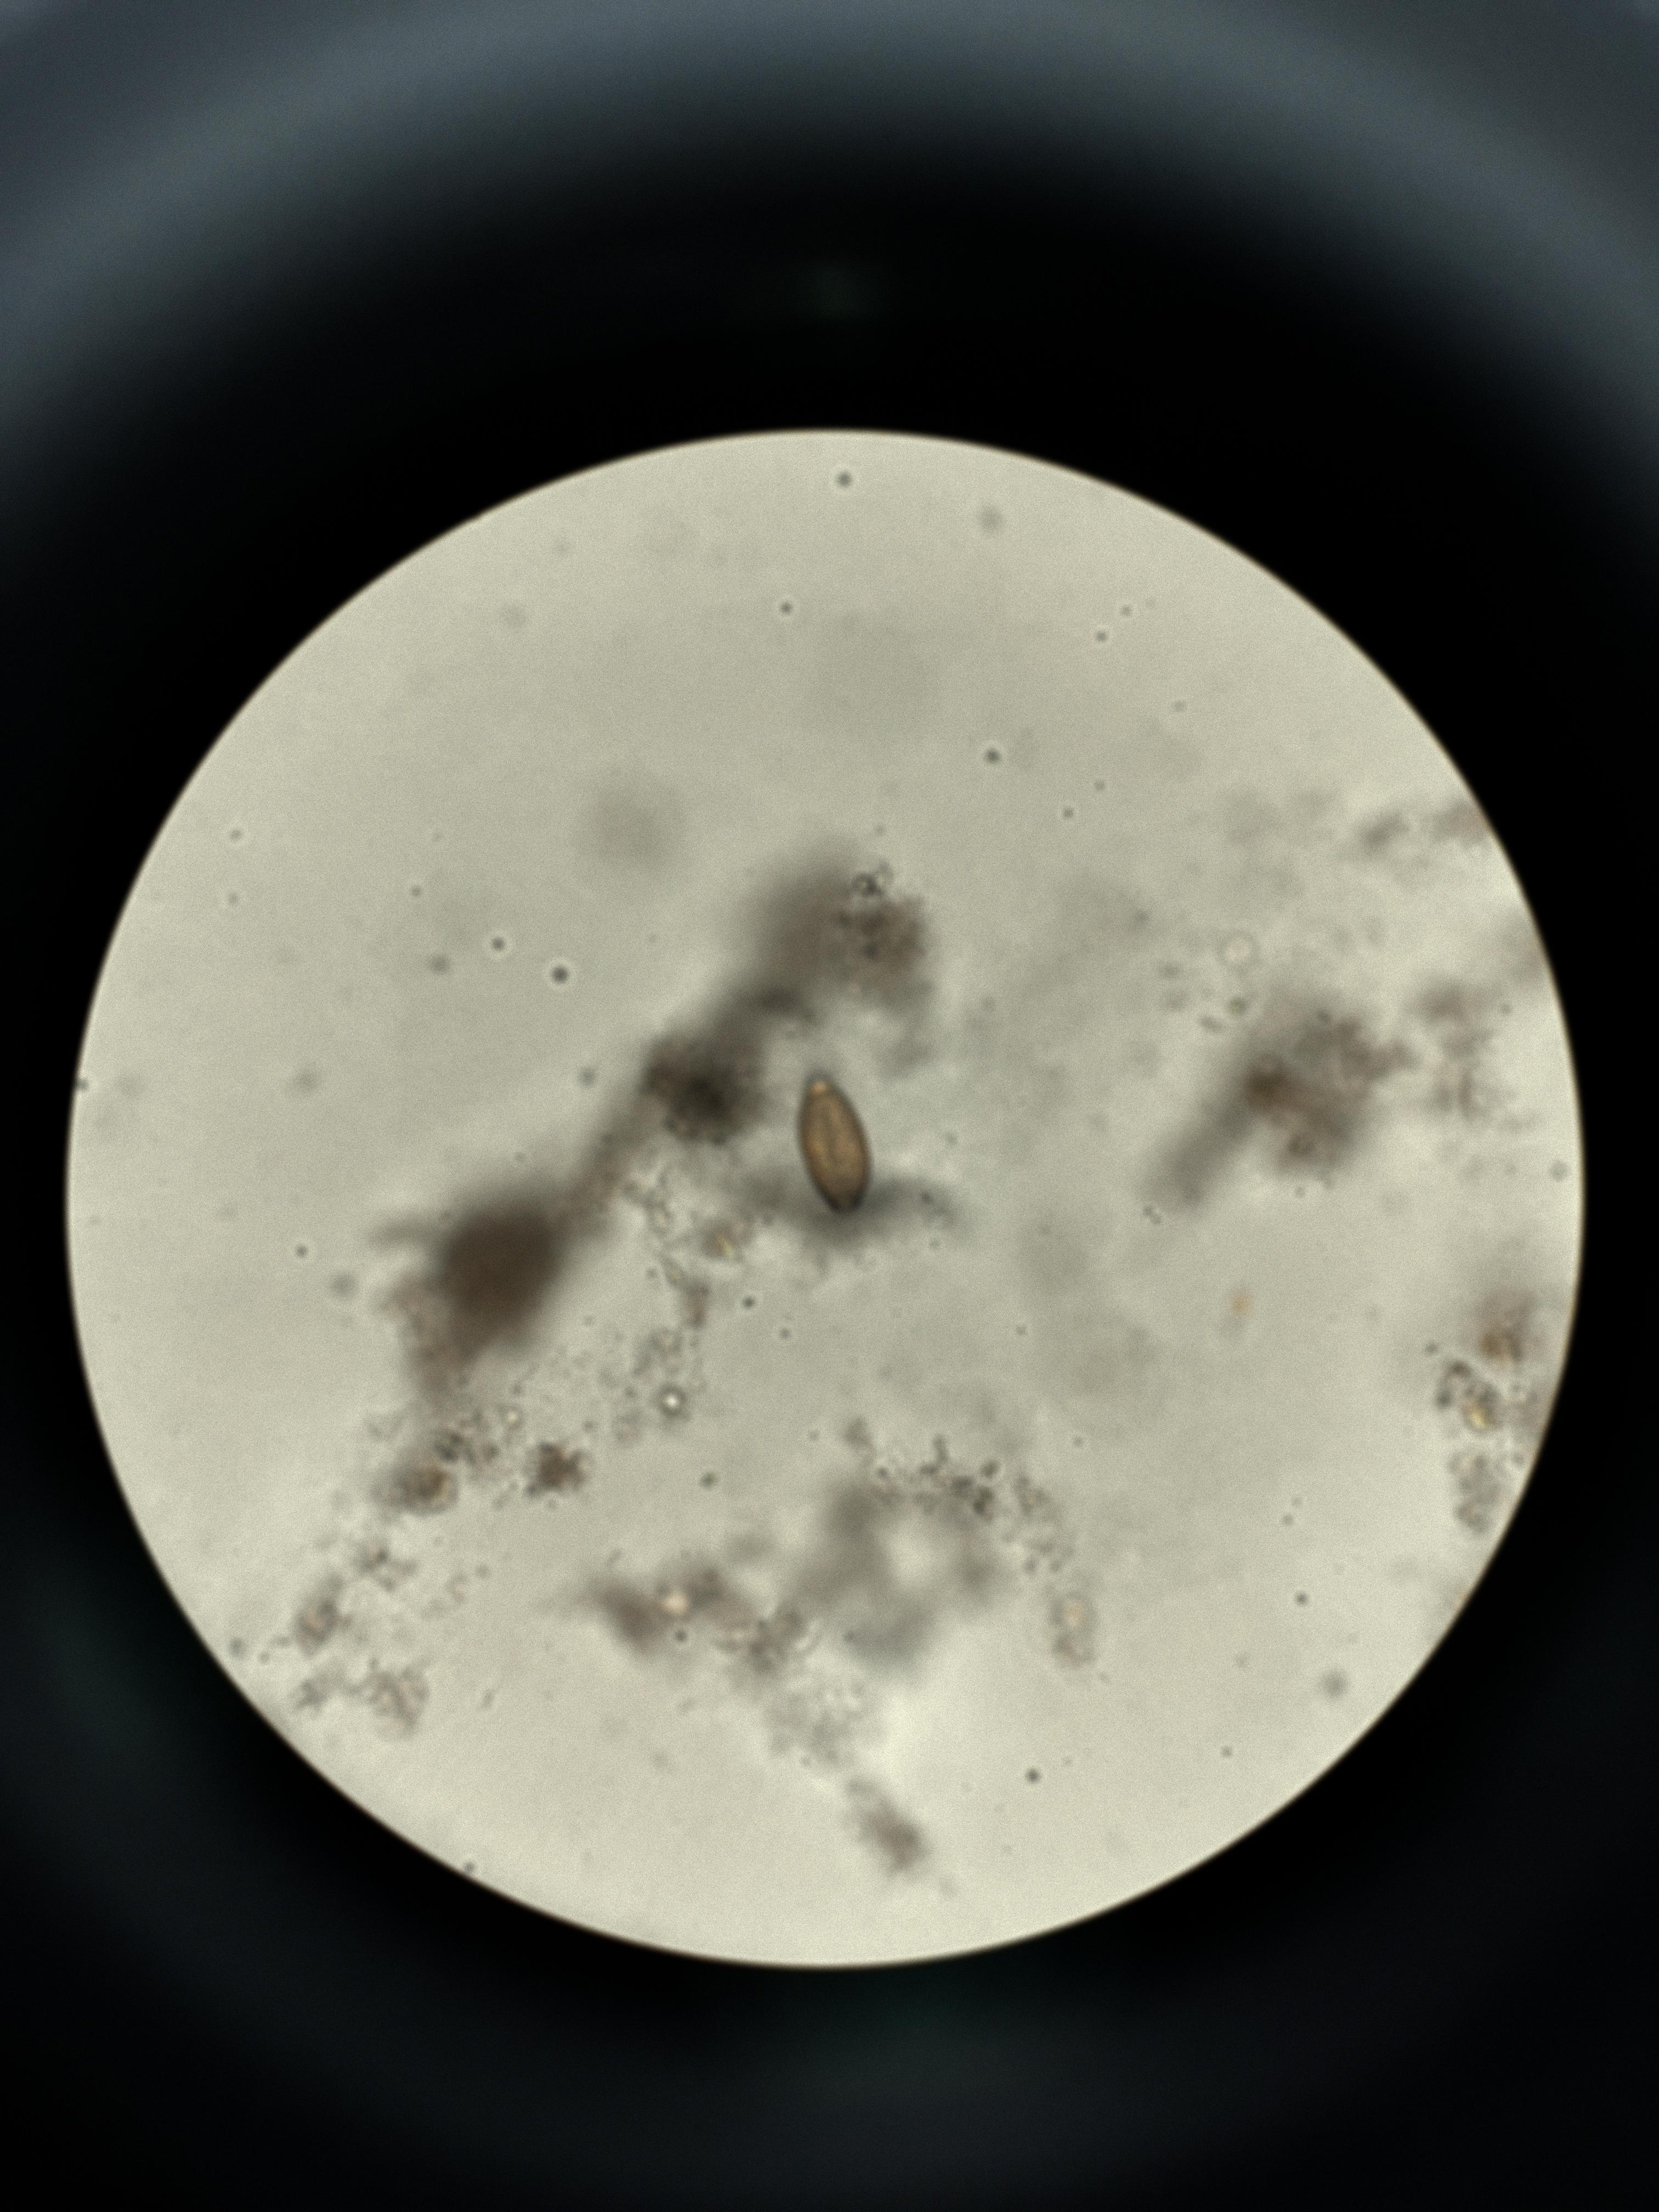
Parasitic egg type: Trichuris trichiura